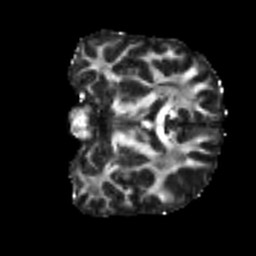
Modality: FA
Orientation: coronal
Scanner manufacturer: siemens
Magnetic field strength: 3 T
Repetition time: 4 s
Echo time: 0.0594 s